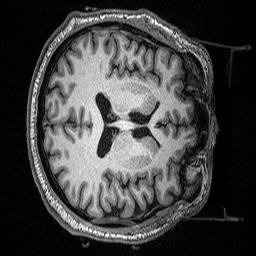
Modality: T1w
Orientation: axial
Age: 44
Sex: male
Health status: ill
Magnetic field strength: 3 T
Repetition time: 2.53 s
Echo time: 0.00331 s